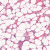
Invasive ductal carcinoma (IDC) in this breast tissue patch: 0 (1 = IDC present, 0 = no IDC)